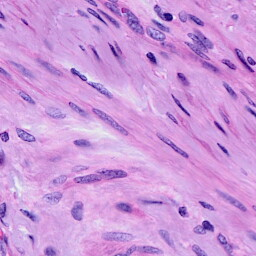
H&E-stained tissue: Cervix